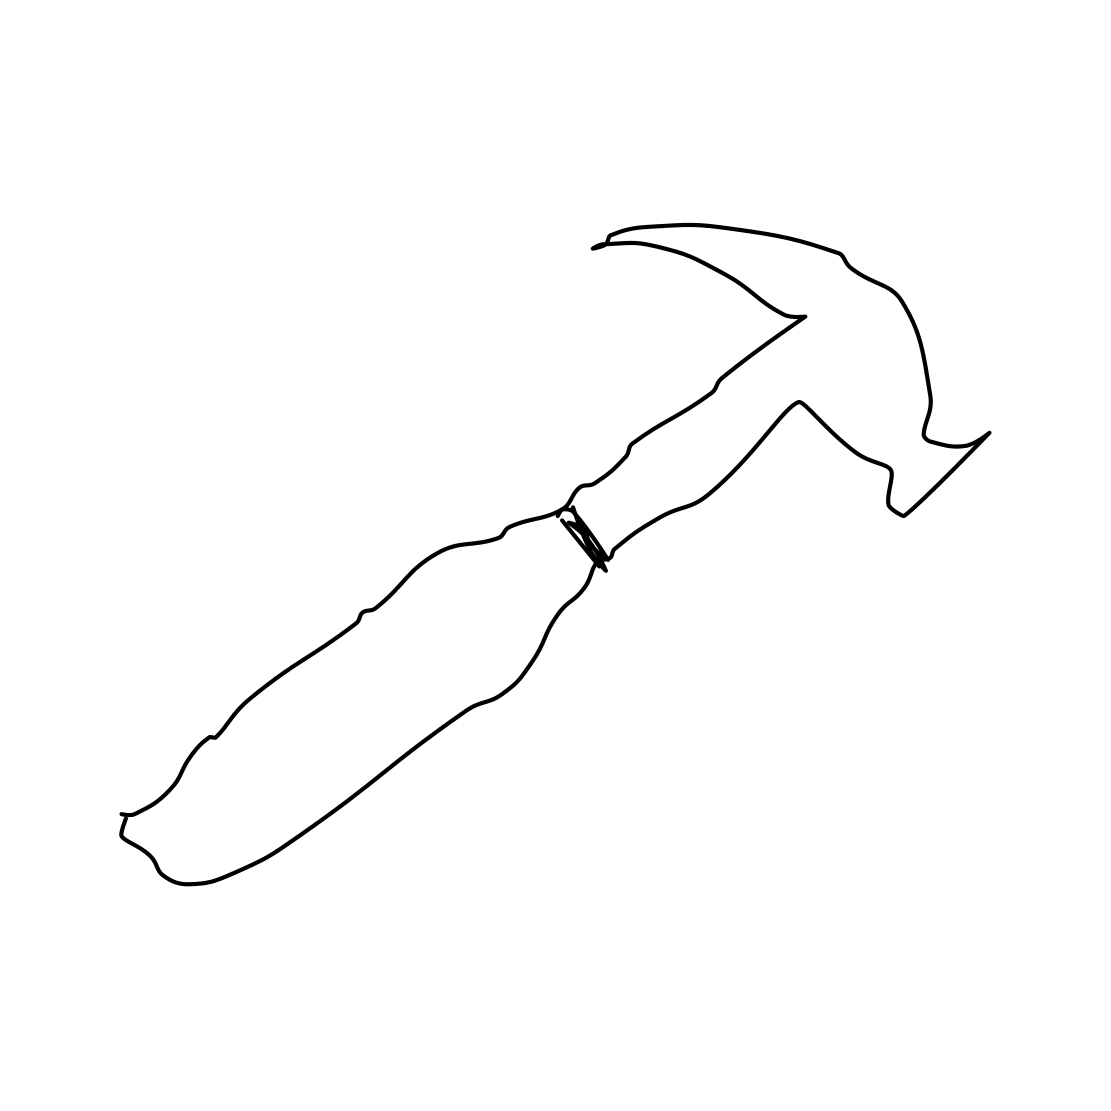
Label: hammer